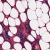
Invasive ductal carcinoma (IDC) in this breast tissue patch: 0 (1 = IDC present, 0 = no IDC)